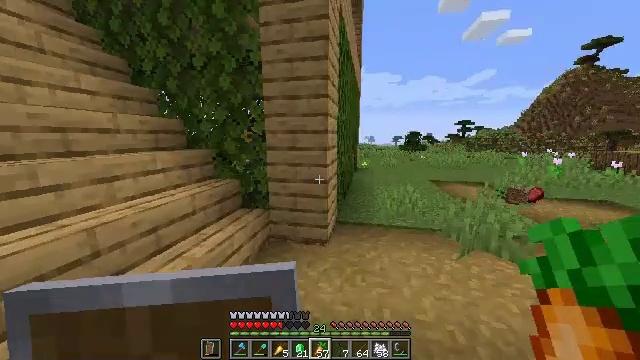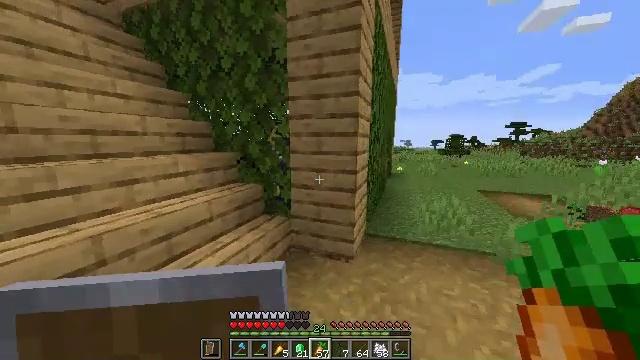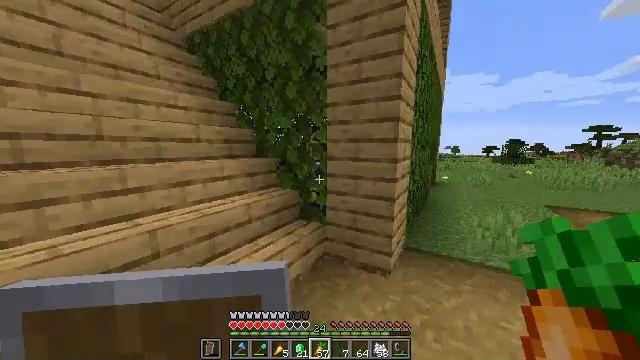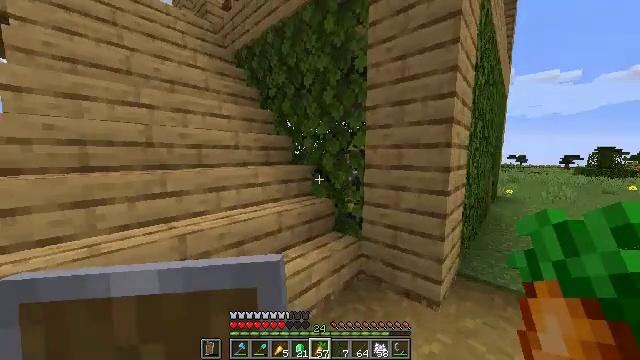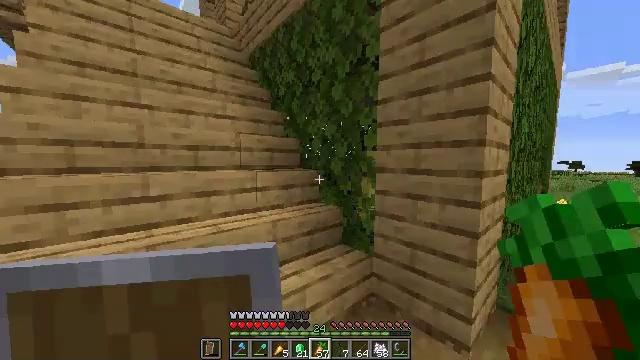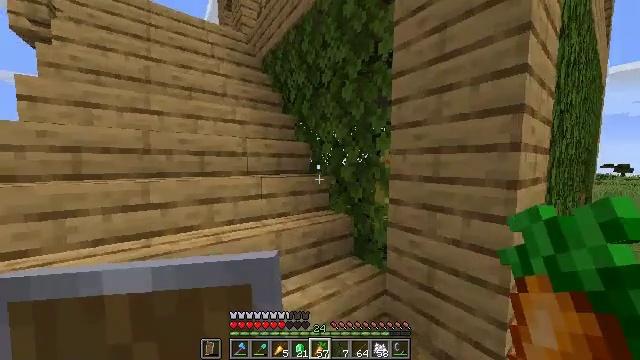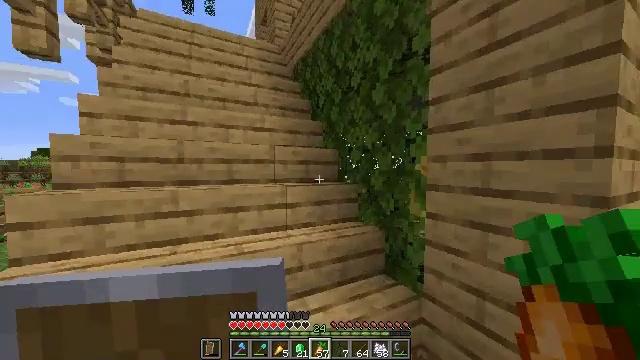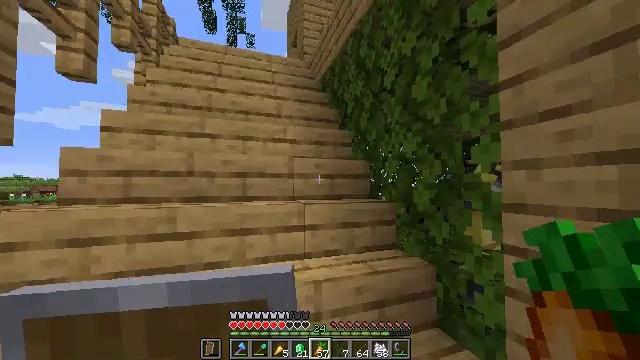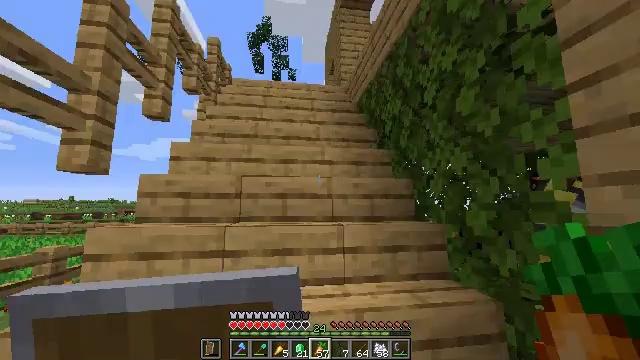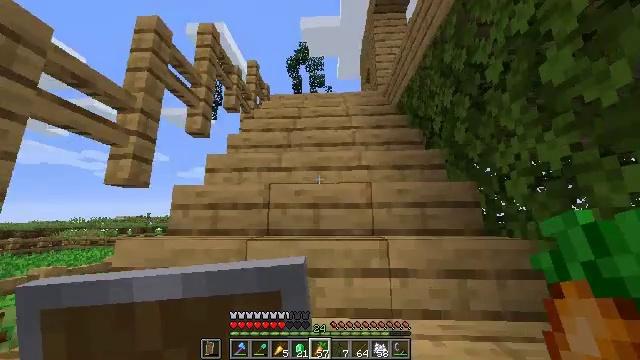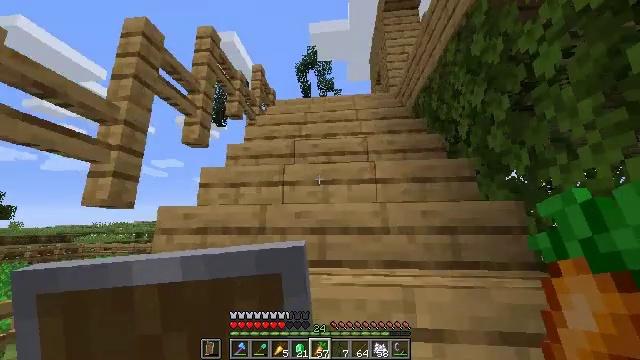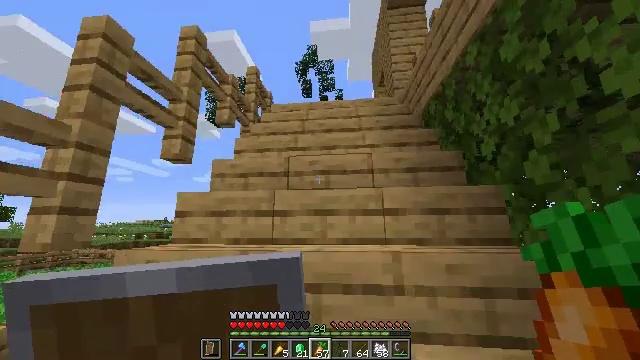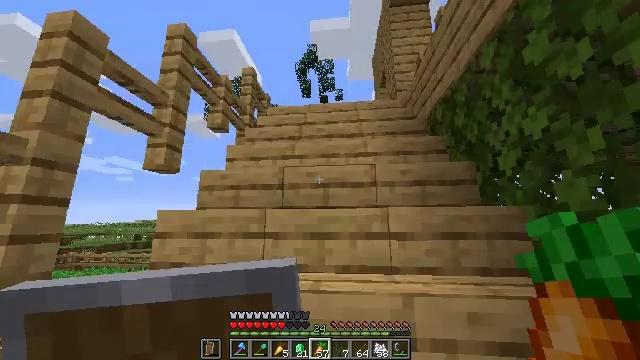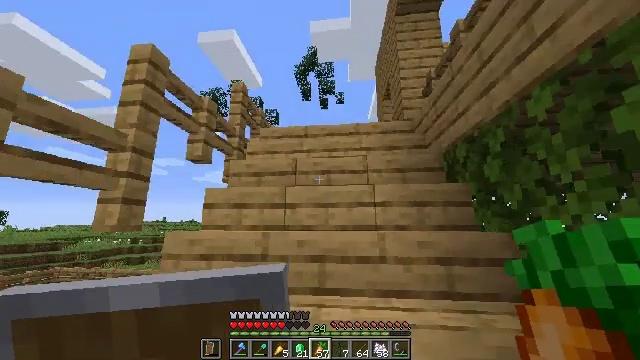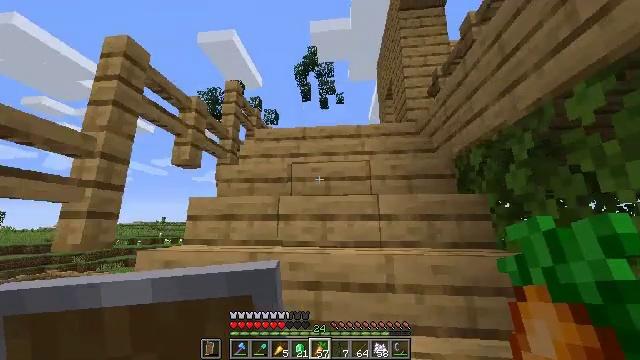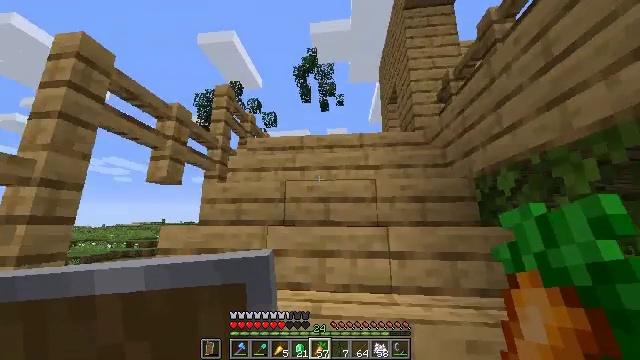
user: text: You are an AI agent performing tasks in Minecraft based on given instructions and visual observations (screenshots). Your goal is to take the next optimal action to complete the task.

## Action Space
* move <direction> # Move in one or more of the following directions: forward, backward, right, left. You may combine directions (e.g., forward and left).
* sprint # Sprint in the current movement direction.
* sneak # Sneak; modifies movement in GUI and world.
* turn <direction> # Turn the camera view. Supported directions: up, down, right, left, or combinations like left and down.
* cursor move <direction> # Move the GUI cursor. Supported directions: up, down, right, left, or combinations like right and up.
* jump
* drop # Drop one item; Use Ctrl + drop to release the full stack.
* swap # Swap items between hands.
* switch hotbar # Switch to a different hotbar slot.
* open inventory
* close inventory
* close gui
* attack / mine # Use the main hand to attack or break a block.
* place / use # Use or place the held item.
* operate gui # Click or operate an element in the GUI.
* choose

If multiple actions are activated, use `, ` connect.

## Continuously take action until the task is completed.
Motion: motion action
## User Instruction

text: Mine the podzol from the ground.
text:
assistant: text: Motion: move forward, sprint, turn left
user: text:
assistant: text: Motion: move forward, sprint, turn left and up
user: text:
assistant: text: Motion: move forward and move right, sprint, turn left and up
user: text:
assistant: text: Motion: move forward and move right, sprint, turn left and up
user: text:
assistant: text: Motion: move forward, sprint, turn left
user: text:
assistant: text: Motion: move forward, sprint, turn left and up
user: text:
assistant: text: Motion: move forward, sprint, turn left and up
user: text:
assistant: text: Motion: move forward, sprint, turn left and up
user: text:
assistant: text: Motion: move forward, sprint, turn left and up
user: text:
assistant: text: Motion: move forward, sprint, turn left
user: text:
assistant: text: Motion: move forward, sprint
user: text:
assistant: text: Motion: move forward, sprint
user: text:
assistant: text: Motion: move forward, sprint
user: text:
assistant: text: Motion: move forward, sprint
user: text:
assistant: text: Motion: move forward, sprint
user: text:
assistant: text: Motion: move forward, sprint, turn right
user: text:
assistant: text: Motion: move forward, sprint, turn right and down
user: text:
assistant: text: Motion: move forward, sprint, turn right and down
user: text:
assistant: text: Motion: move forward, sprint, turn right and down
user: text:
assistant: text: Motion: move forward, sprint
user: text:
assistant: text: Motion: move forward, sprint
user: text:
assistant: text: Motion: move forward, sprint, turn right and down
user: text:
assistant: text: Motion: move forward, sprint, turn right and down
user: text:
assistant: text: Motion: move forward, sprint, turn right and down
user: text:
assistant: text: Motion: move forward, sprint, turn right and down
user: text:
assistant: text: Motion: move forward, sprint, turn right and down
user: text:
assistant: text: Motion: move forward, sprint, turn right
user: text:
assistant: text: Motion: move forward, sprint
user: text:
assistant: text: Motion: move forward, sprint
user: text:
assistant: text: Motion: move forward, sprint, turn right and down